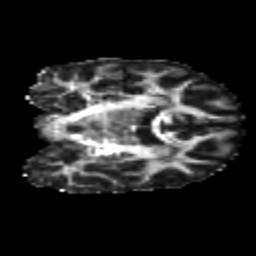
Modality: FA
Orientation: coronal
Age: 22
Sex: female
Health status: healthy
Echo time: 0.074 s